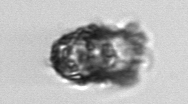
Label: Tintinnopsis